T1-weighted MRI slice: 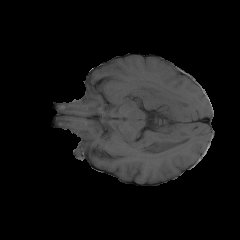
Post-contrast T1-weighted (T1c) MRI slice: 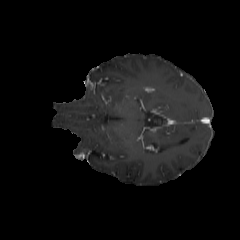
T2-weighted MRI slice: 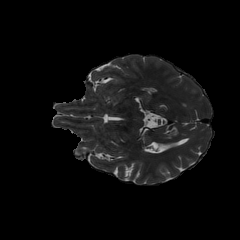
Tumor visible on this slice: no